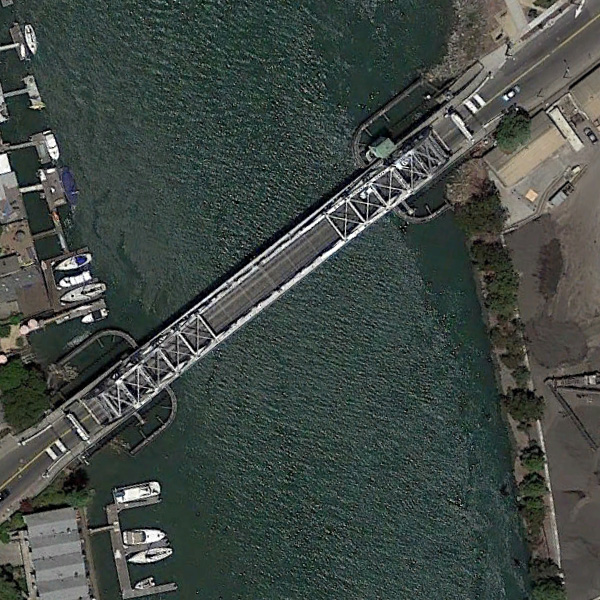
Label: Bridge